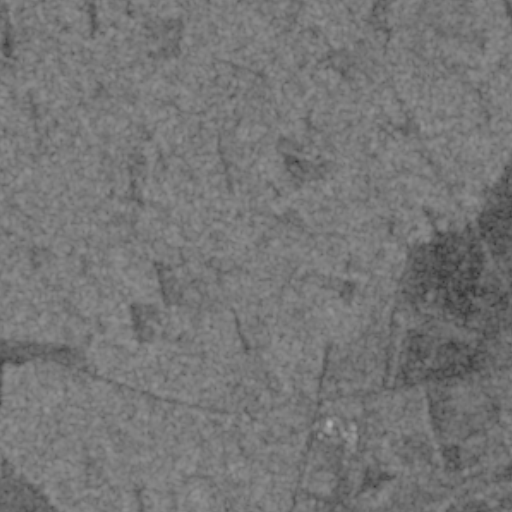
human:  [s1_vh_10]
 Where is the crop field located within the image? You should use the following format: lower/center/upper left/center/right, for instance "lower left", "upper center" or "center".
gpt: The crop field is located in the lower right of the image.
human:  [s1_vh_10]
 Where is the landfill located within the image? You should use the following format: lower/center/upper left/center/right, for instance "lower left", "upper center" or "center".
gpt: The landfill is located in the lower right of the image.
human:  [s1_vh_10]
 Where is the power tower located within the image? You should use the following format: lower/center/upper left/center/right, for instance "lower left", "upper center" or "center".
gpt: The power tower is located in the lower right of the image.
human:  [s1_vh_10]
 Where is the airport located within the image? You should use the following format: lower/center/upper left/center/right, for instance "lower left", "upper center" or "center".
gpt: There is no airport in the image.

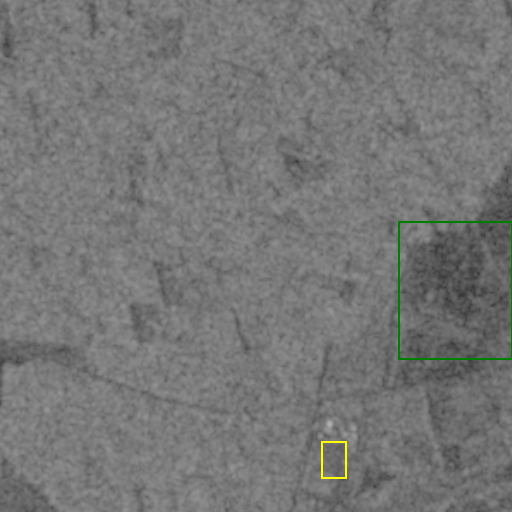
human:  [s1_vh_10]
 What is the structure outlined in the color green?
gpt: The structure outlined in green is a crop field.
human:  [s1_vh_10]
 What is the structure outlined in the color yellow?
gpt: The structure outlined in yellow is a landfill.
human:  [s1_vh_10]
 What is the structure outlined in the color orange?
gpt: There is no orange outline.